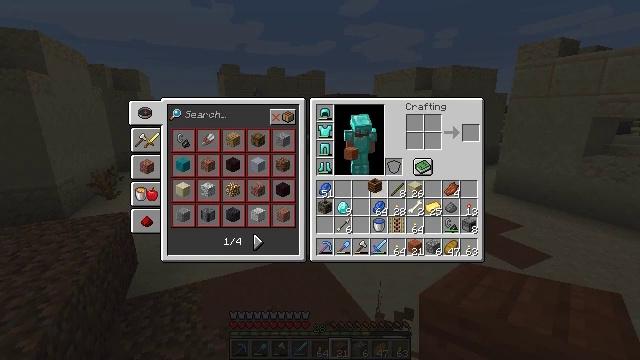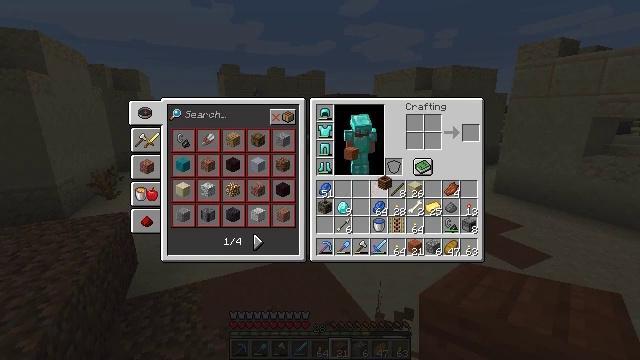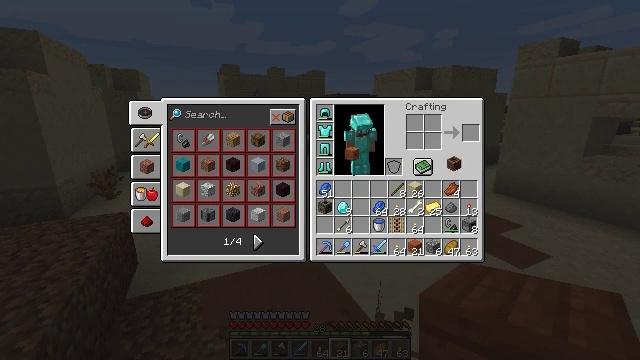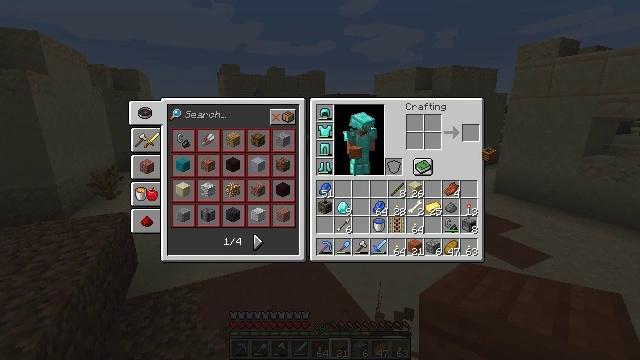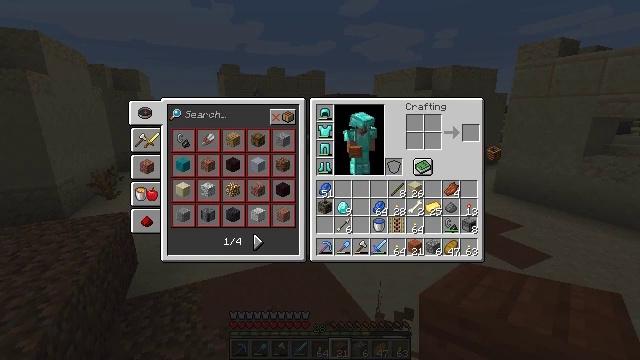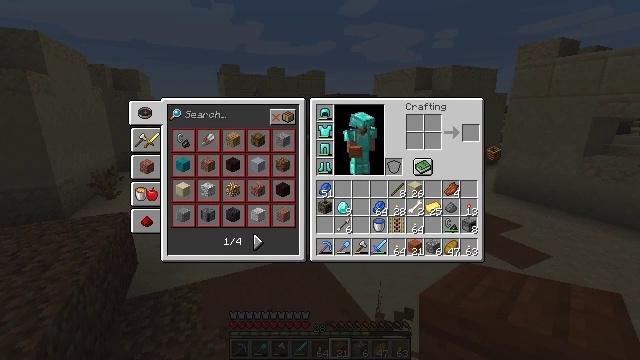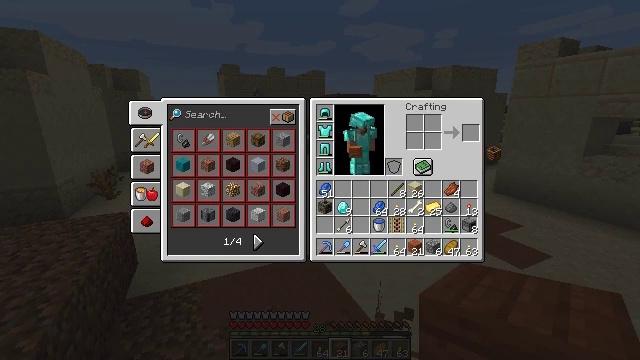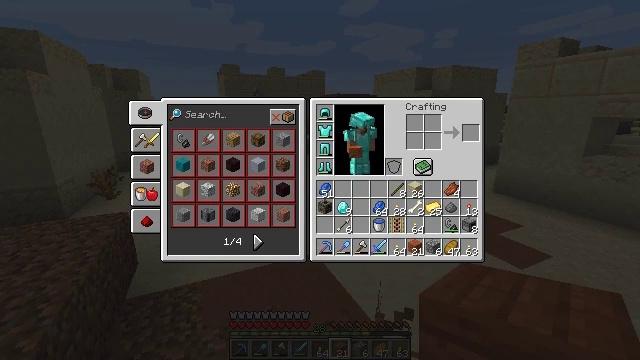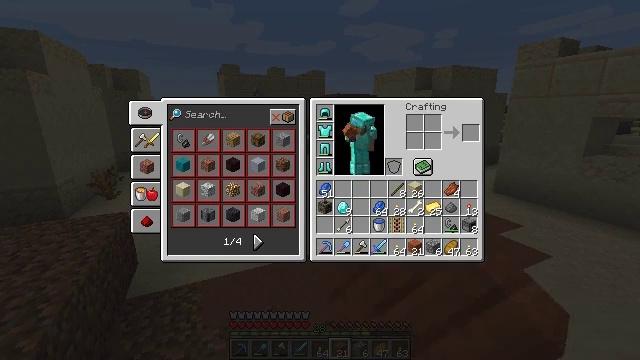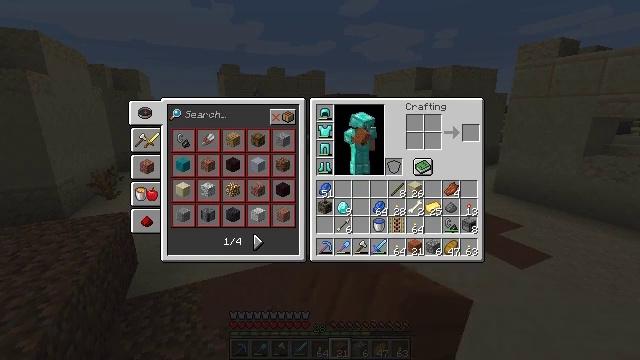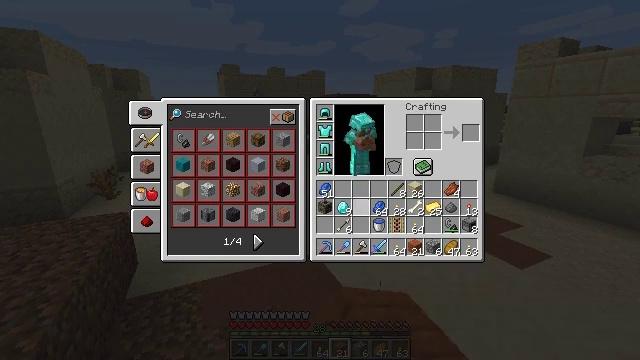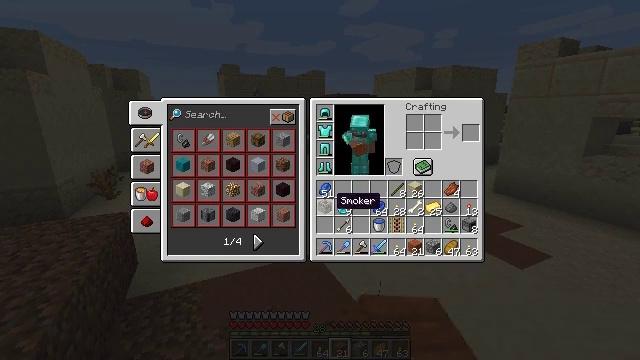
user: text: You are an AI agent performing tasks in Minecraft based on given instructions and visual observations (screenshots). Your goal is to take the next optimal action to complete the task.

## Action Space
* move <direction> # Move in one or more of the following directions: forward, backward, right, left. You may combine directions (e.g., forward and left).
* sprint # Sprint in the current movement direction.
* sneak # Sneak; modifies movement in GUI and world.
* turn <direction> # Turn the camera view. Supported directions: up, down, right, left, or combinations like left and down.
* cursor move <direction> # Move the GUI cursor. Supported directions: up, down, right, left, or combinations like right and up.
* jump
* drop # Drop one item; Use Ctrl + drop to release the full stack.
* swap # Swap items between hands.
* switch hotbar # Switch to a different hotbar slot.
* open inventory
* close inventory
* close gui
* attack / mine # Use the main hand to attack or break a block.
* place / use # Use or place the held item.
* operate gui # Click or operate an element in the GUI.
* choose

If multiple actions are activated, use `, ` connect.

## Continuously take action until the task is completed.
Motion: motion action
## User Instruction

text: Drop a composter.
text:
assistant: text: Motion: cursor move right
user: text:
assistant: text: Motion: cursor move right and up
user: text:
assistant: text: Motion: cursor move right and up
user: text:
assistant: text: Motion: no_op
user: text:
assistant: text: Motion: operate gui
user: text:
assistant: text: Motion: operate gui
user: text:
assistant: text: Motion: no_op
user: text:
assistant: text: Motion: cursor move left
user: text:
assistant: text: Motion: cursor move left and down
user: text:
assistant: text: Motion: cursor move left and down
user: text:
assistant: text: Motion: cursor move left and down
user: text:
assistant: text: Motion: no_op